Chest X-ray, PA view. Patient: 13 years old, sex F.
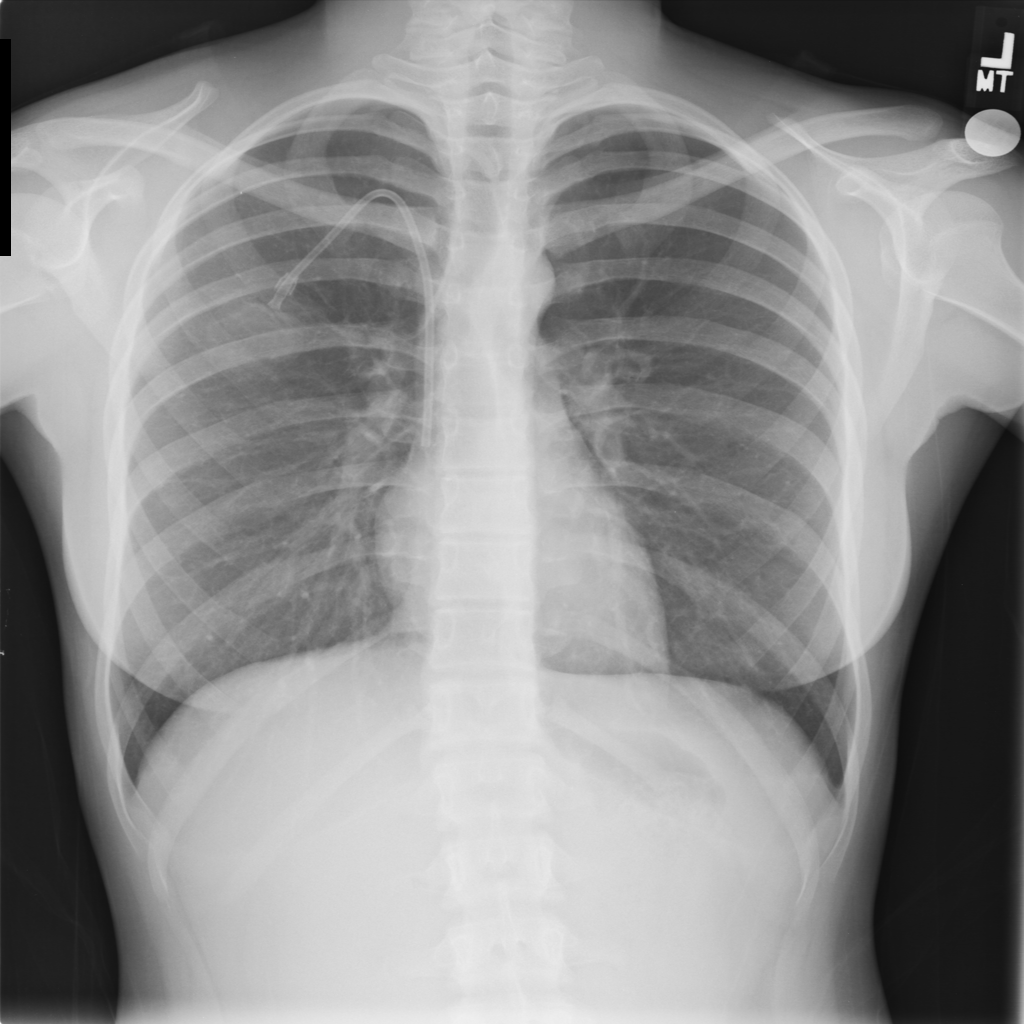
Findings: No Finding